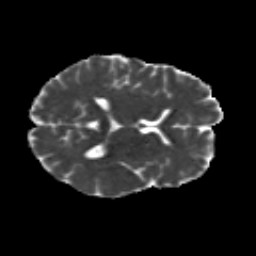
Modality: MD
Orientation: axial
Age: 27
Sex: male
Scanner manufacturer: siemens
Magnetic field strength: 3 T
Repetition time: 8.8 s
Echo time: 0.085 s